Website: apple
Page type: billing-address
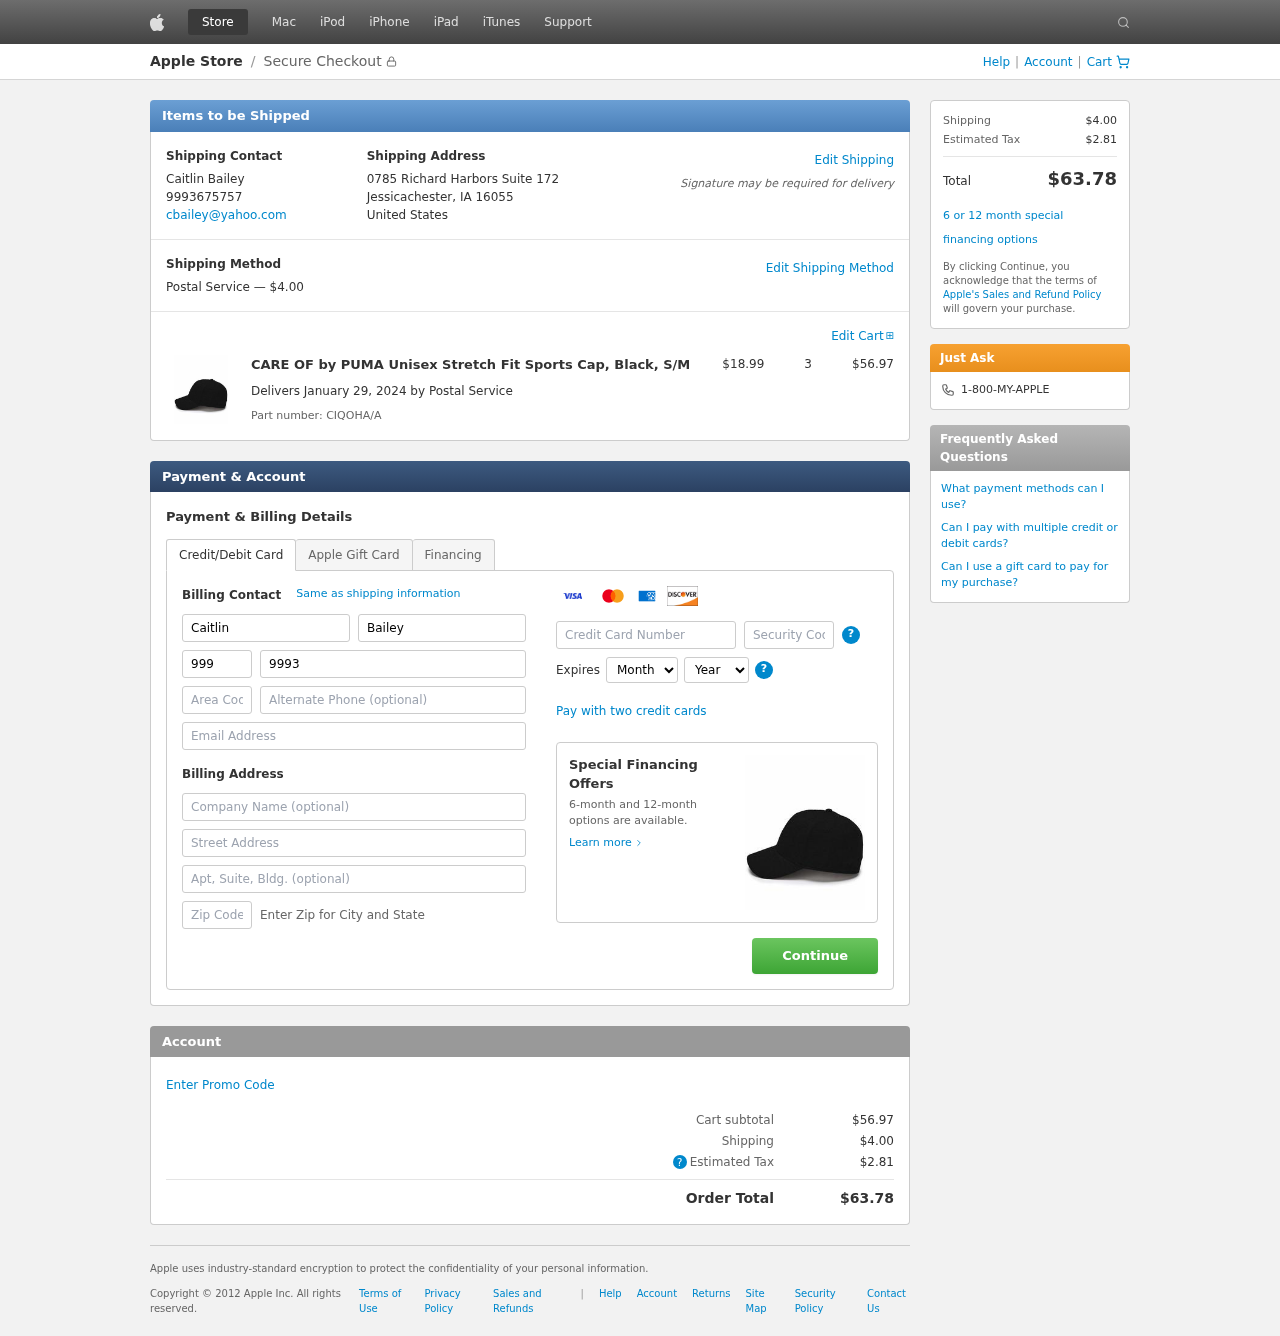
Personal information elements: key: PII_CARD_CVV
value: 211
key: PII_CARD_EXPIRY_MONTH
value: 04
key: PII_CARD_EXPIRY_YEAR
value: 30
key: PII_CARD_NUMBER
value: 4377 8418 6431 1307
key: PII_CITY_STATE_ZIP
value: Jessicachester, IA 16055
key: PII_COMPANY
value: Perez Ltd
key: PII_COUNTRY
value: United States
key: PII_EMAIL
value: cbailey@yahoo.com
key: PII_FIRSTNAME
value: Caitlin
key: PII_FULLNAME
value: Caitlin Bailey
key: PII_LASTNAME
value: Bailey
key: PII_PHONE
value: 9993675757
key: PII_PHONE_ALT
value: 2563251100
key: PII_PHONE_ALT_AREA
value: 256
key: PII_PHONE_AREA
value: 999
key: PII_STREET
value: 0785 Richard Harbors Suite 172
Product elements: key: PRODUCT1_NAME
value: CARE OF by PUMA Unisex Stretch Fit Sports Cap, Black, S/M
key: PRODUCT1_PRICE
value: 18.99
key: PRODUCT1_QUANTITY
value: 3
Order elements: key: ORDER_SHIPPING_COST
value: $4.00
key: ORDER_SUBTOTAL
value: $56.97
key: ORDER_DELIVERY_DATE
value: January 29, 2024
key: ORDER_PART_NUMBER
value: CIQOHA/A
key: ORDER_TAX
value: $2.81
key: ORDER_TOTAL
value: $63.78